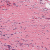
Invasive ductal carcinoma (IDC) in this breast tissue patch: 1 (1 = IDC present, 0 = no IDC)